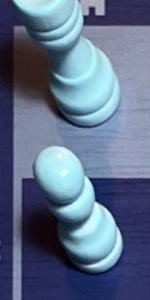
Label: Pawn_White